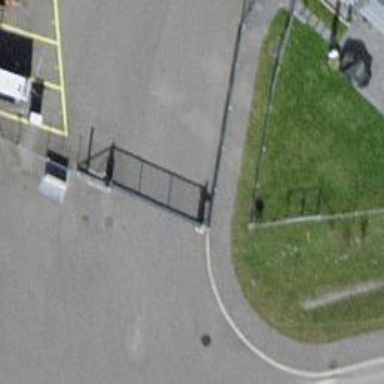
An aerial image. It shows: Chain link fence is in the scene.